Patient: sex F, age 35
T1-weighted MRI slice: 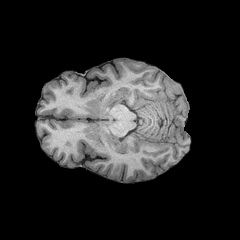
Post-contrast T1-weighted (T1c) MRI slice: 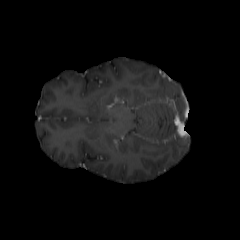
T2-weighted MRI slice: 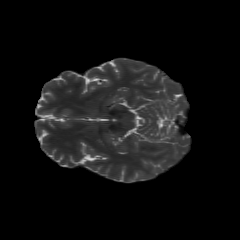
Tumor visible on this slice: no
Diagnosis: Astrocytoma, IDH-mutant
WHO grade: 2